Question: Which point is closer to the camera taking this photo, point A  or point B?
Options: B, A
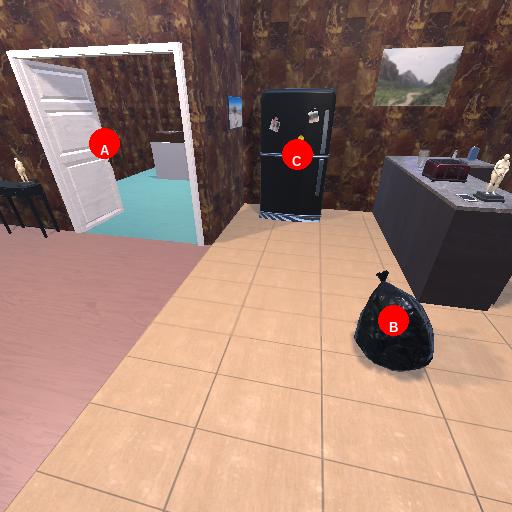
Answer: B